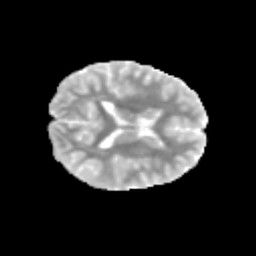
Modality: MD
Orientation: axial
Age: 9
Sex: female
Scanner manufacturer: siemens
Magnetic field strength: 3 T
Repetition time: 3.8 s
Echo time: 0.07 s